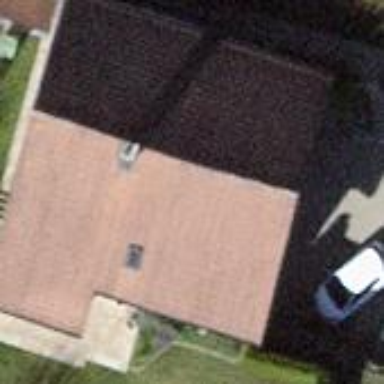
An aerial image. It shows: Detached building with gabled roof.